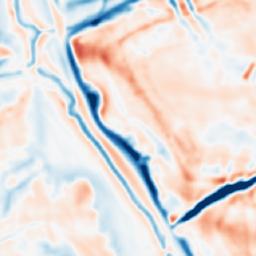
Category: multiscale
Decomposition family: dog_multiscale
Decomposition parameters: sigma_ratio: 1.4
n_scales: 4
base_sigma: 2
Upsampling method: area
Upsampling parameters: scale: 2
Upsampling scale: 2